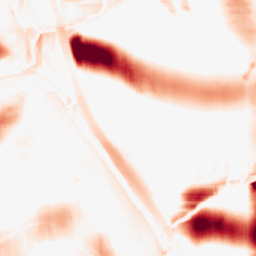
Category: morphological
Decomposition family: morphological_square
Decomposition parameters: operation: opening
size: 50
Upsampling method: linear_exact
Upsampling parameters: scale: 2
Upsampling scale: 2